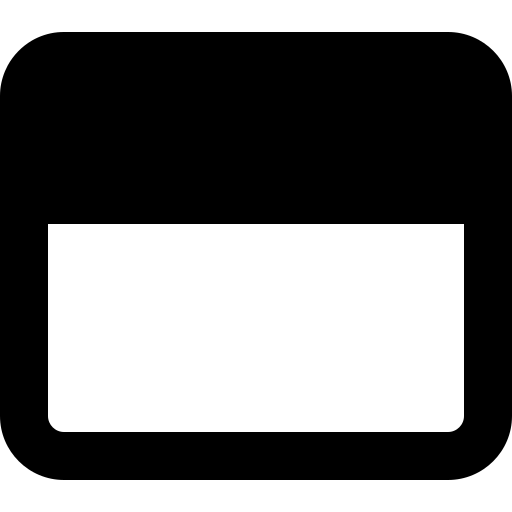
Tags: icon, FontAwesome, fa-icon, outline, window, maximize